【题型】填空题　【知识点】解析几何　【难度】medium
已知$P(x_0,y_0)$是抛物线$y^2=4x$上一点，则$\sqrt{2}x_0+|x_0-y_0+3|$的最小值为\_\_\_\_\_.

\vspace{0.2cm}
【解答】

\noindent \textbf{【答案】} $4-\sqrt{2}$ / $-\sqrt{2}+4$

\vspace{0.2cm}
\noindent \textbf{【分析】} 过抛物线$y^2=4x$上的动点$P(x_0,y_0)$作直线$l:x-y+3=0$的垂线交直线于$M$，过点$P(x_0,y_0)$作$y$轴的垂线交$y$轴于$Q$，交准线于$G$点，$F$为抛物线焦点，根据点到直线距离公式及抛物线的定义得，$|PM|+|PQ|=|PM|+|PF|-1\geq |MF|-1=2\sqrt{2}-1$，则$\sqrt{2}x_0+|x_0-y_0+3|=\sqrt{2}(|MF|-1)$进而求解.

\vspace{0.2cm}
\noindent \textbf{【详解】} 由题可知，过抛物线$y^2=4x$上的动点$P(x_0,y_0)$作直线$l:x-y+3=0$的垂线交直线于$M$，过点$P(x_0,y_0)$作$y$轴的垂线交$y$轴于$Q$，交准线于$G$点，$F$为抛物线焦点，

由$y^2=4x$，得$p=2$，所以$F(1,0)$，则$|QG|=1$，如图所示，

则$|PM|=\dfrac{|x_0-y_0+3|}{\sqrt{2}}$，动点$P(x_0,y_0)$到$y$轴的距离为$|PQ|=|x_0|=x_0(x_0\geq 0)$，

所以$\dfrac{|x_0-y_0+3|}{\sqrt{2}}+x_0=|PM|+|PG|-1=|PM|+|PF|-1$，

当且仅当$F$、$P$、$M$三点共线时，$|PM|+|PQ|$有最小值，

所以$|PM|+|PQ|=|PM|+|PF|-1\geq |MF|-1$，（$|MF|$为点$F$到直线$l$的距离），

因为$F(1,0)$到直线$l:x-y+3=0$的距离为$\dfrac{|1+3|}{\sqrt{2}}=2\sqrt{2}$，

所以要求的最值为$\sqrt{2}(|MF|-1)=\sqrt{2}(2\sqrt{2}-1)=4-\sqrt{2}$，

故答案为：$\boldsymbol{4-\sqrt{2}}$.
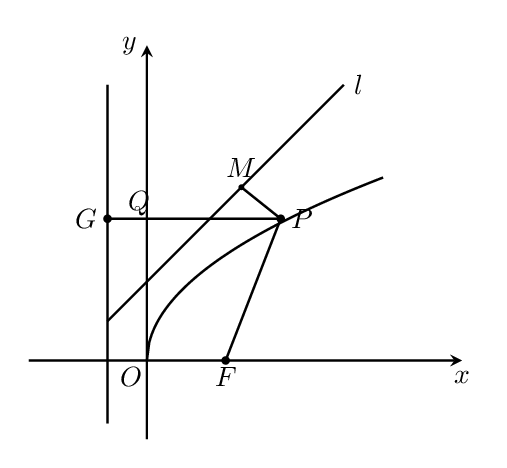